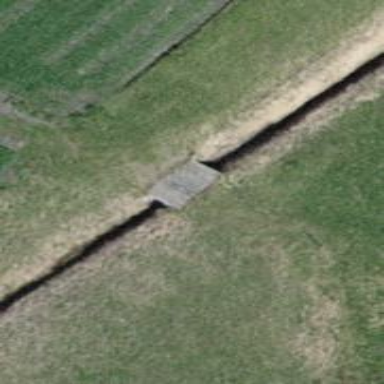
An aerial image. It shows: Drain passing through culvert tunnel.